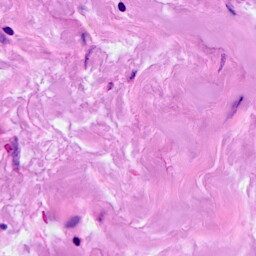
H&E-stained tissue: Breast